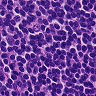
Metastatic tissue present: no